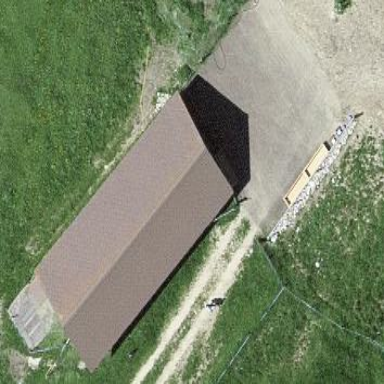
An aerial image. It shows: Farm auxiliary building.